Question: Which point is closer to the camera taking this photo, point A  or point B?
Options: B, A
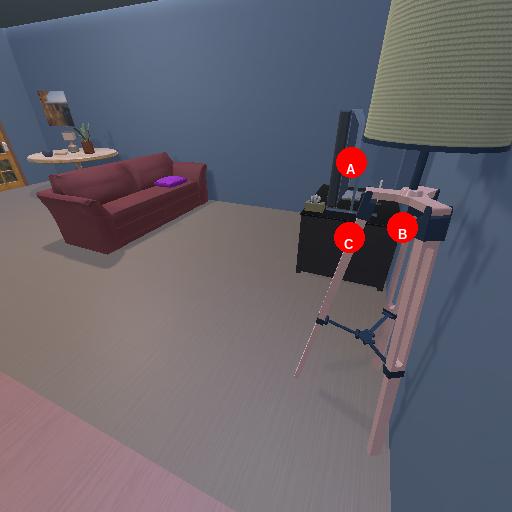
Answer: B